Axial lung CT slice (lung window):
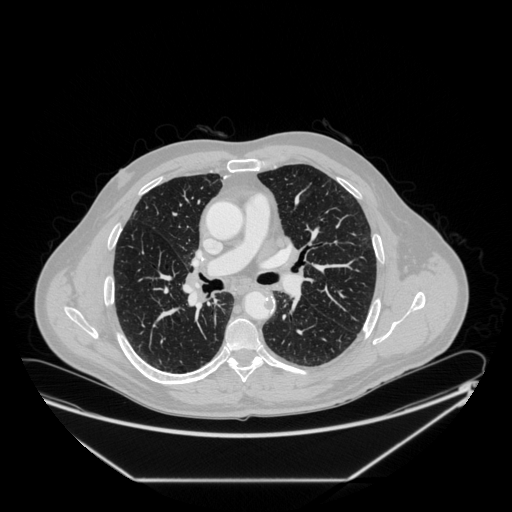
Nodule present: no